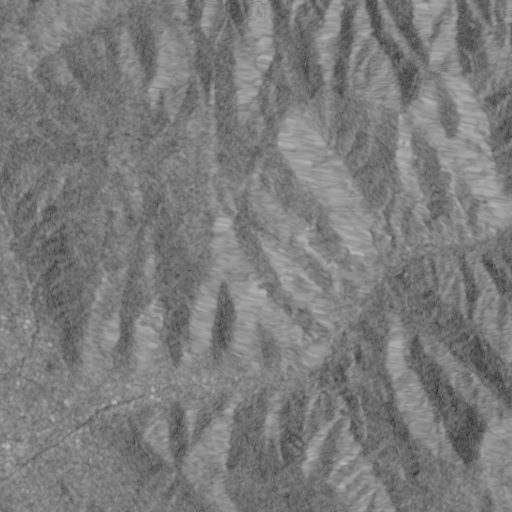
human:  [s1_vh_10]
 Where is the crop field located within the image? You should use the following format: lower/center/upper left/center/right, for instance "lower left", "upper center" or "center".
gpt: The crop field is located in the center left of the image.
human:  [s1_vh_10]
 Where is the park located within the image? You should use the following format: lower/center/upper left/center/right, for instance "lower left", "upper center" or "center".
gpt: The park is located in the lower left of the image.
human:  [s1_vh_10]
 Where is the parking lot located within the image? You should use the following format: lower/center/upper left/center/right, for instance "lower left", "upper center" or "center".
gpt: The parking lot is located in the lower left of the image.
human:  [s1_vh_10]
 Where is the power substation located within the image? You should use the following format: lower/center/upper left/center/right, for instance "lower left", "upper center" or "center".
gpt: The power substation is located in the lower left of the image.
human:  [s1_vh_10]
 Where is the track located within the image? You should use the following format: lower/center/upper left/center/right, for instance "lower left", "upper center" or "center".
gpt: There is no track in the image.

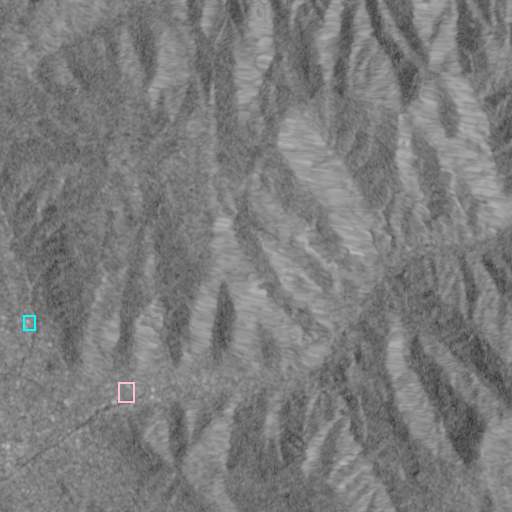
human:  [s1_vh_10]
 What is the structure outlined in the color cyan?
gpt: The structure outlined in cyan is a crop field.
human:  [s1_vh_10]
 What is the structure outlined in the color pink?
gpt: The structure outlined in pink is a park.
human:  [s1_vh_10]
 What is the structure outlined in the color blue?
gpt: There is no blue outline.